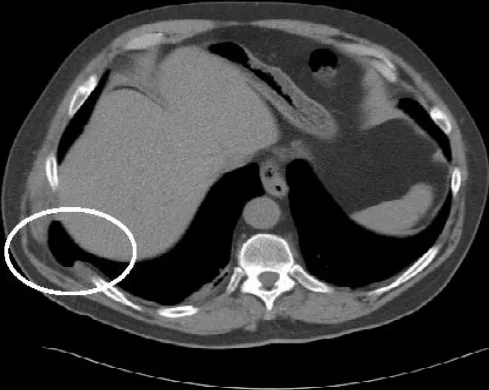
Chest computer tomography showing right-sided lung hernia.
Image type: radiology (ct)